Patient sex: M
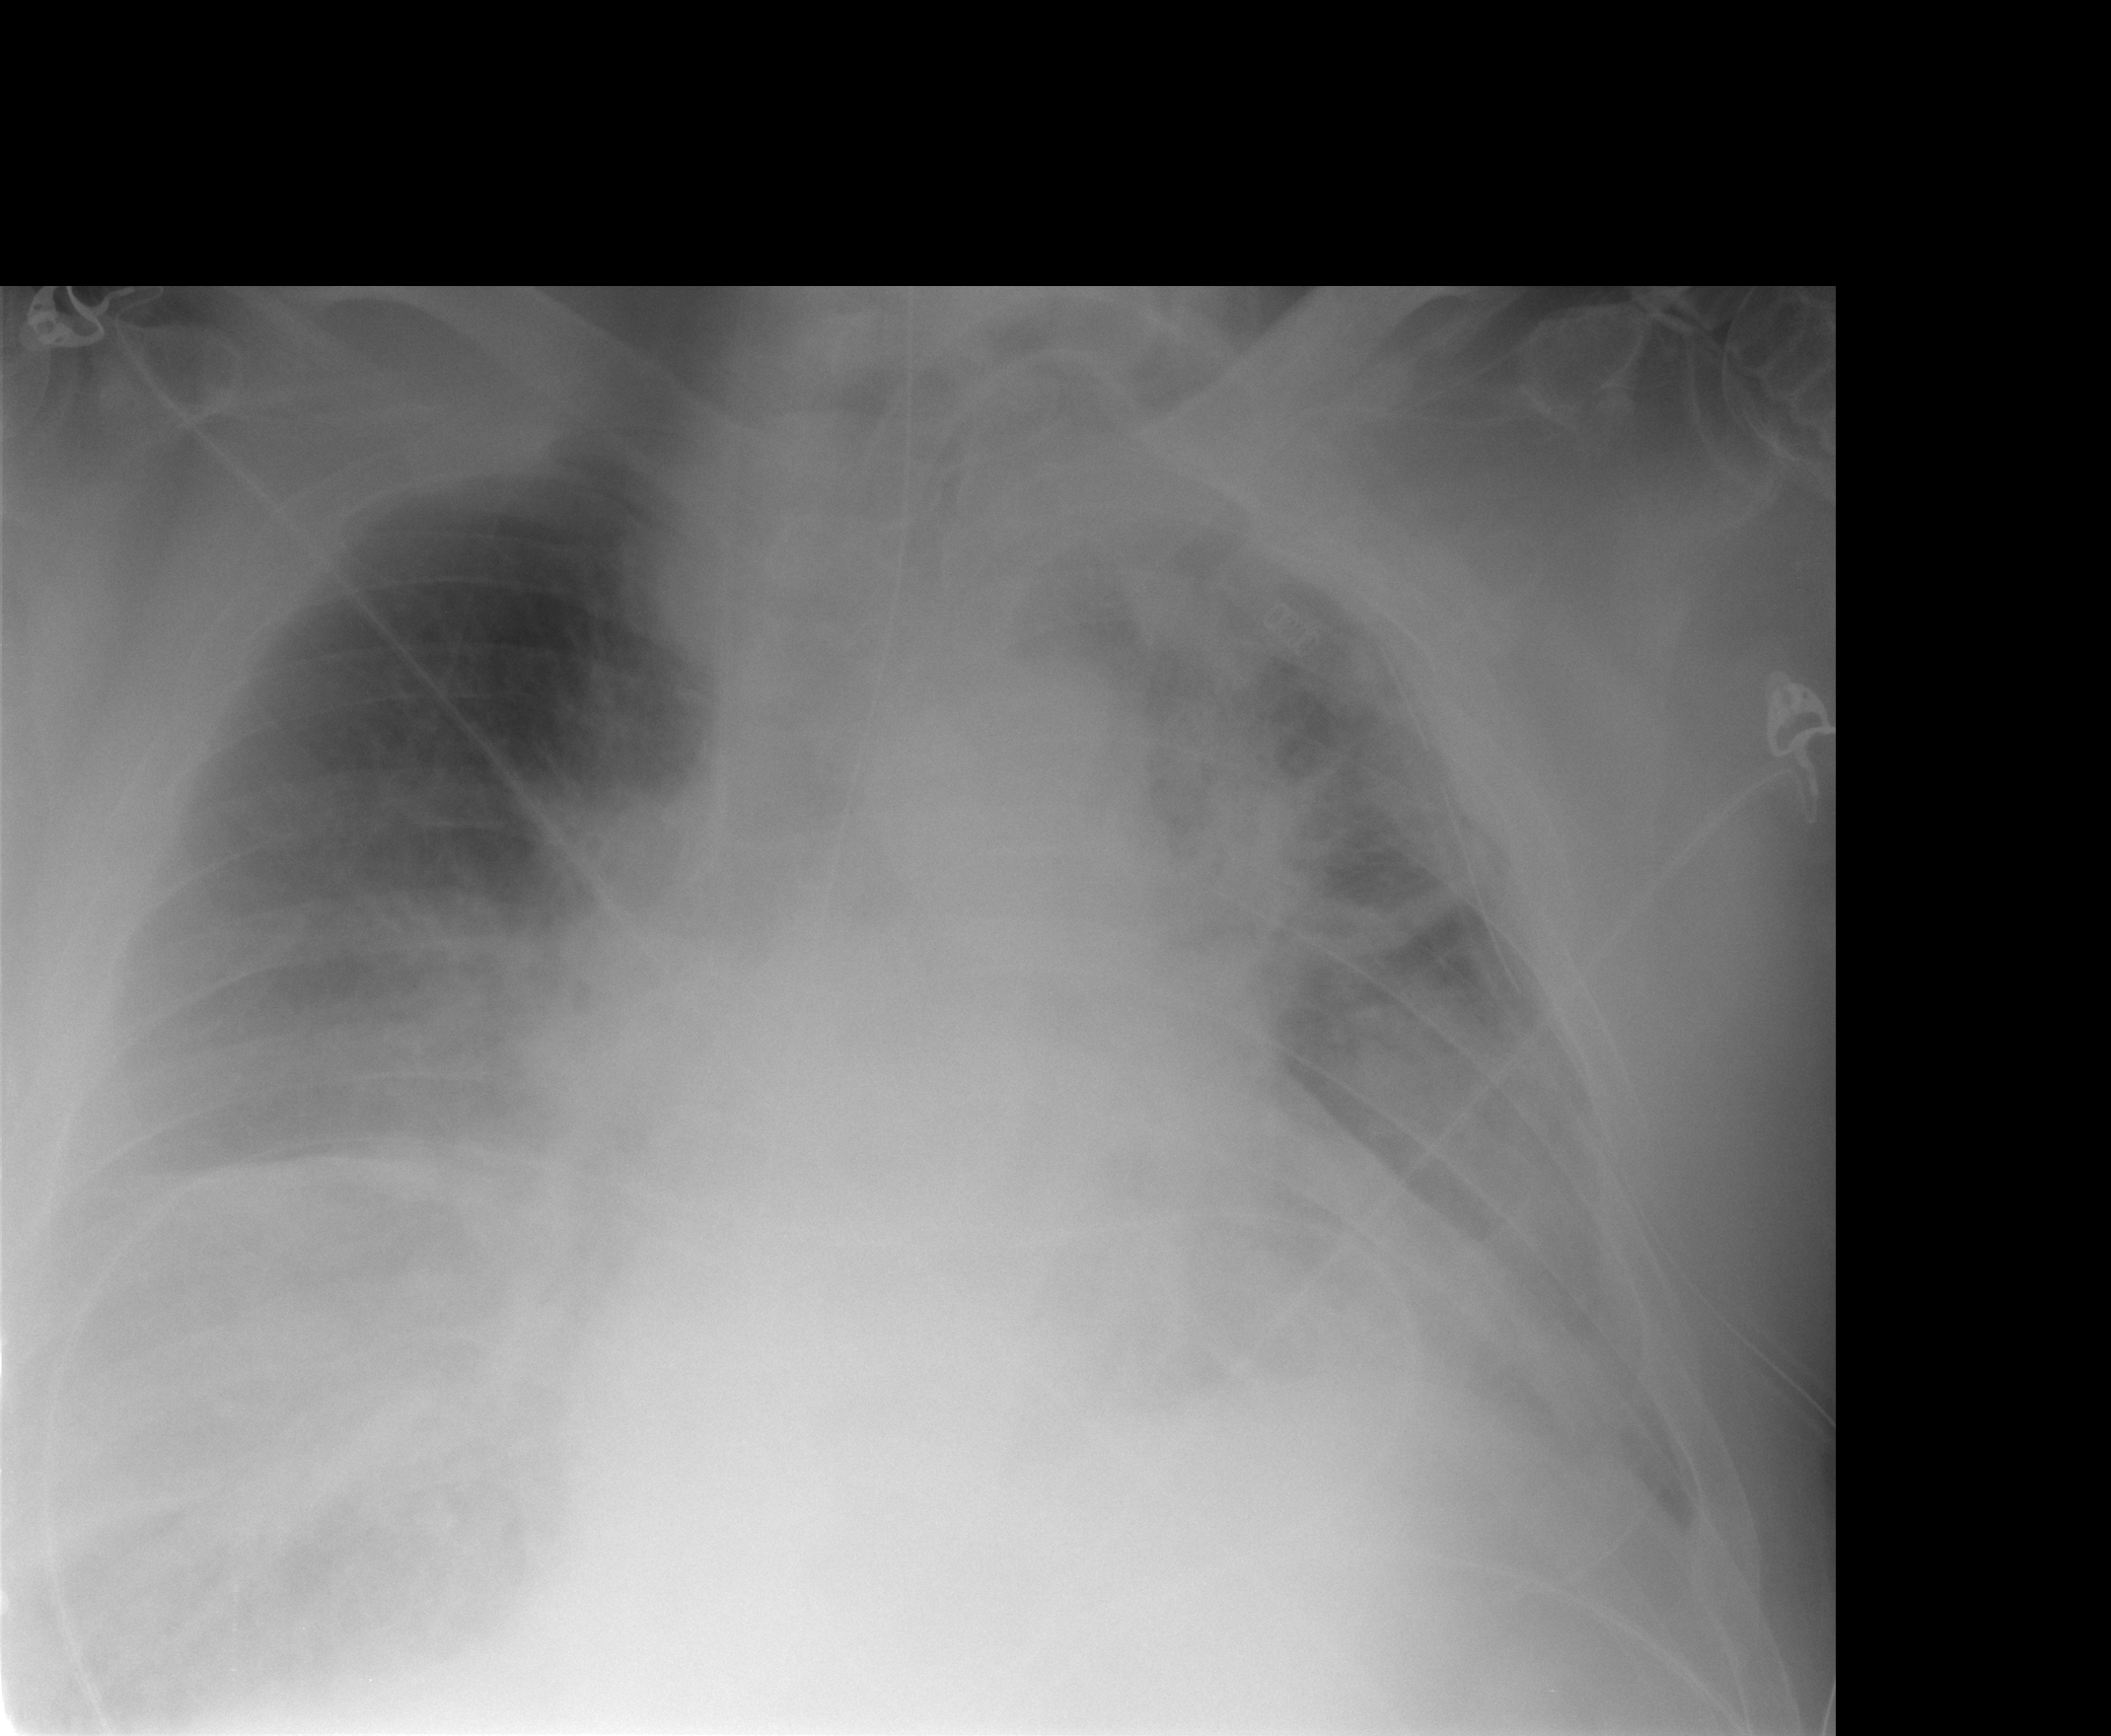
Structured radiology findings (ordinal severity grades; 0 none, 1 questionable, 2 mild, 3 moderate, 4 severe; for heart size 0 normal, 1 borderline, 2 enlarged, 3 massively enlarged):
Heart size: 2
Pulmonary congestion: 2
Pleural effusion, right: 3
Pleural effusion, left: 2
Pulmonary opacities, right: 0
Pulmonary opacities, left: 2
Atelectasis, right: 3
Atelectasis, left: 2